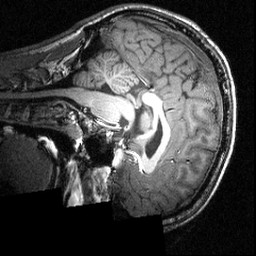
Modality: T1w
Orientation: sagittal
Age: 16
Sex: male
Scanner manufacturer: siemens
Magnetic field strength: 3.951 T
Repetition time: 1.5 s
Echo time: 0.00335 s